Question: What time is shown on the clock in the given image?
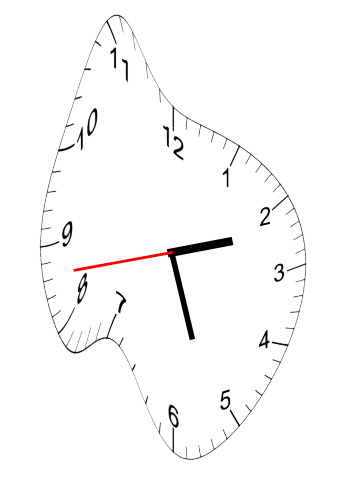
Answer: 02:26:43